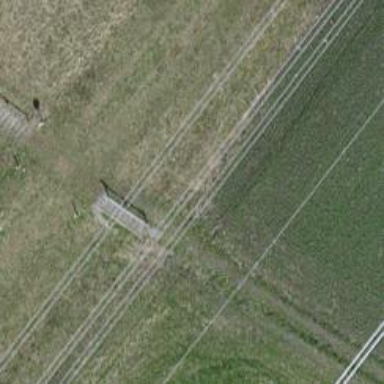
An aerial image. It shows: Grassy path.